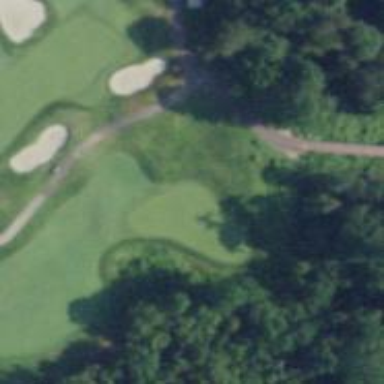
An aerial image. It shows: View of golf hole.